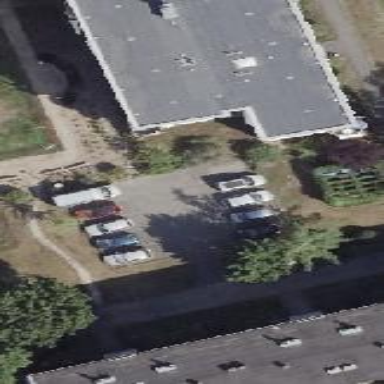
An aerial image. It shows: Parking area with paving stones surface.